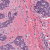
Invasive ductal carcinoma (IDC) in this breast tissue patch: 1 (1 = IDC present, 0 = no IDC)